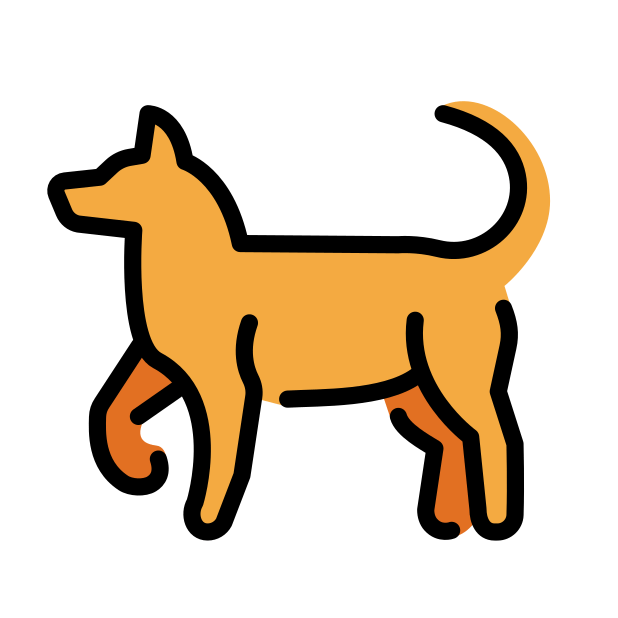
dog